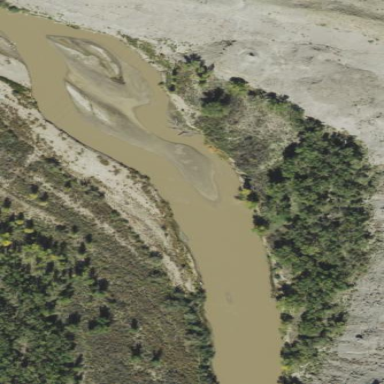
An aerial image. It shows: Riverbank covered with scrub vegetation.